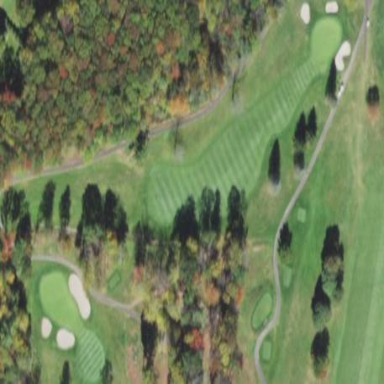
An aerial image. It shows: Golf bunker.